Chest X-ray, AP view. Patient: 44 years old, sex F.
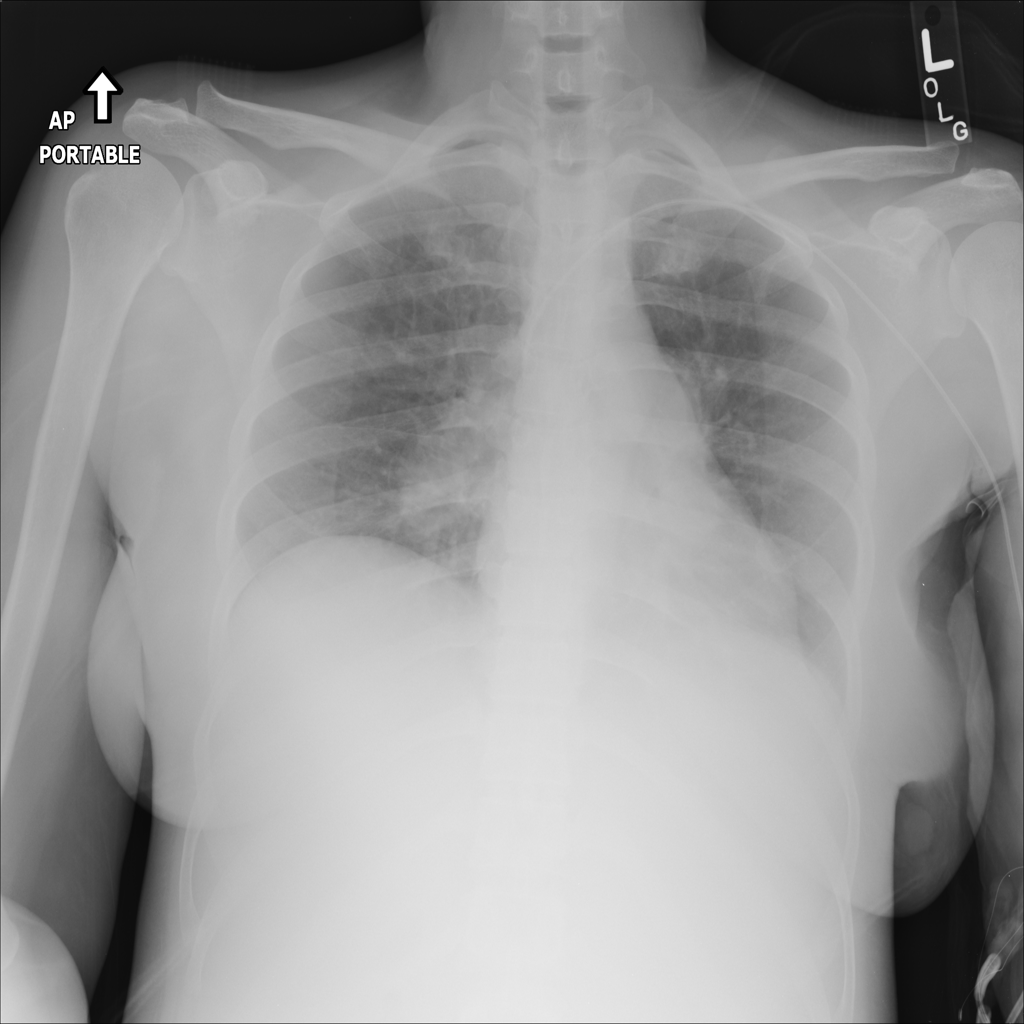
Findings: No Finding